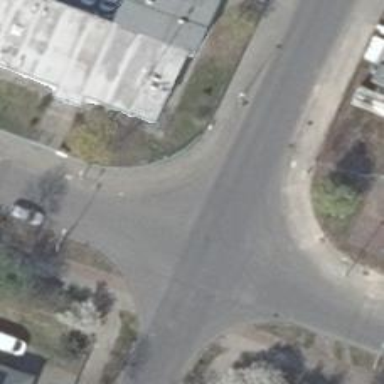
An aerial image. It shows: Residential road with asphalt surface. Both sides have sidewalks.